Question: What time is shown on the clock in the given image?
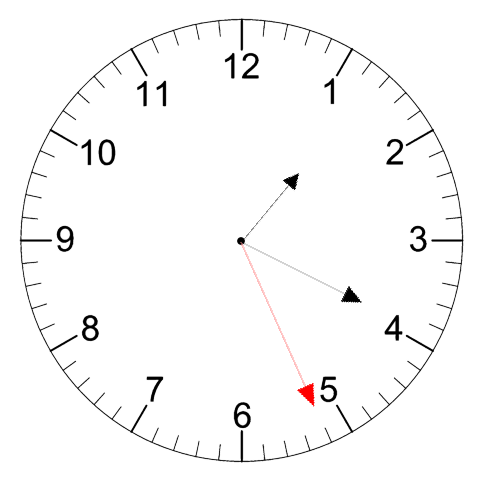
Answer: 01:19:26